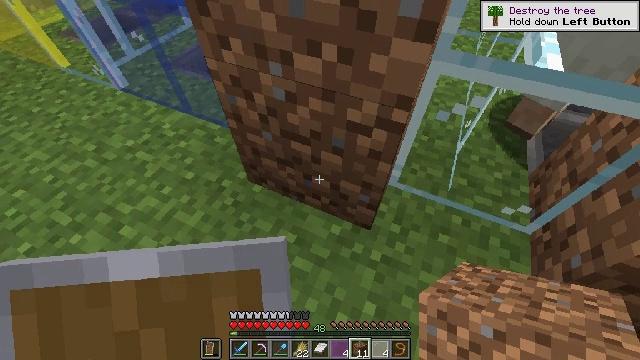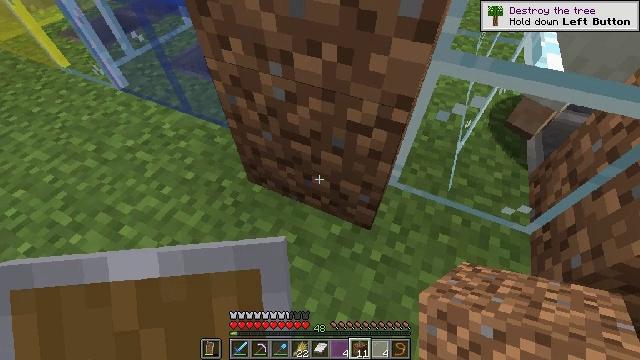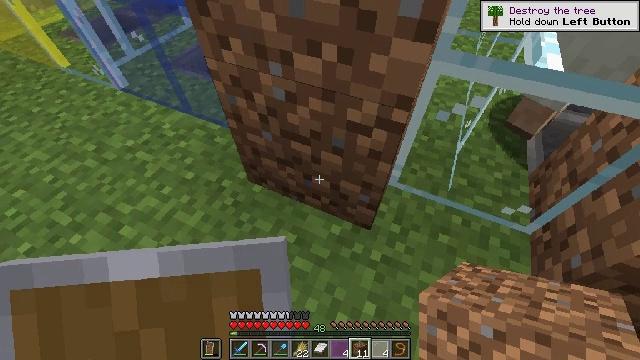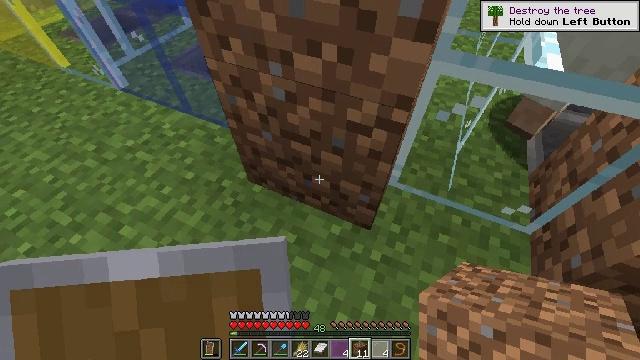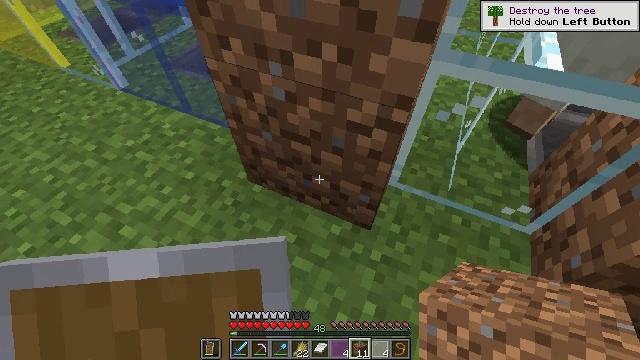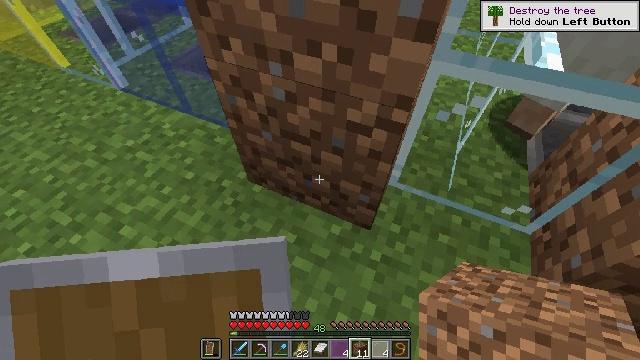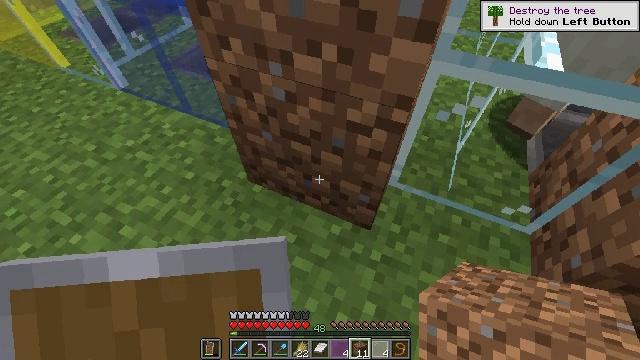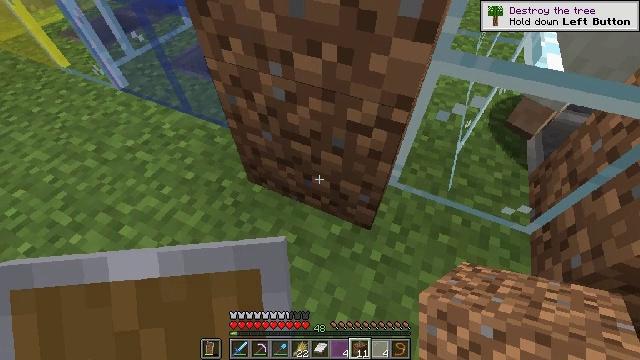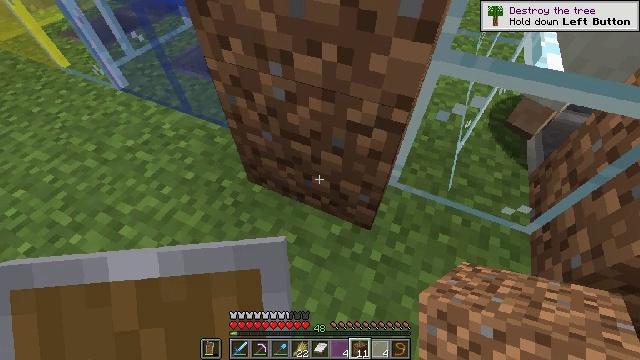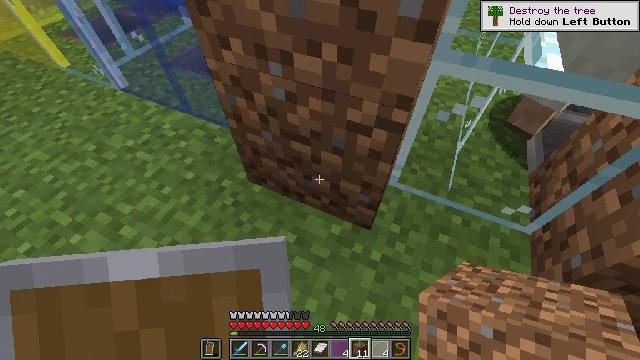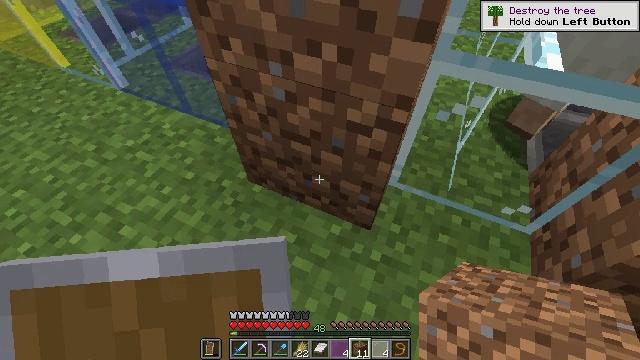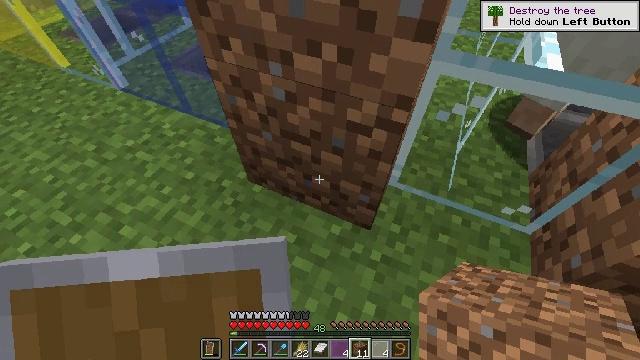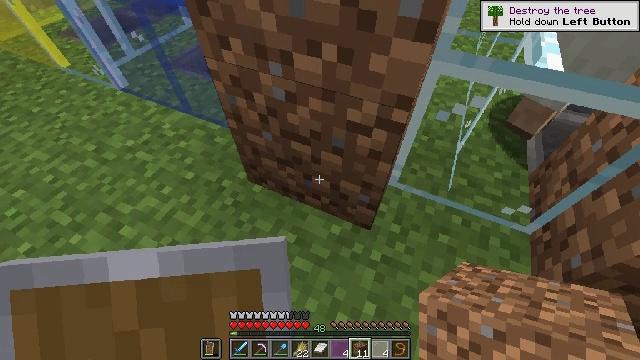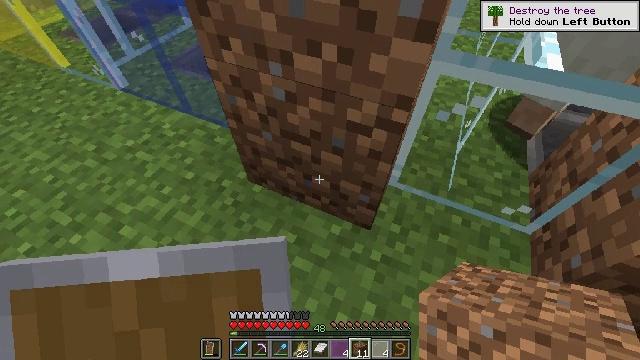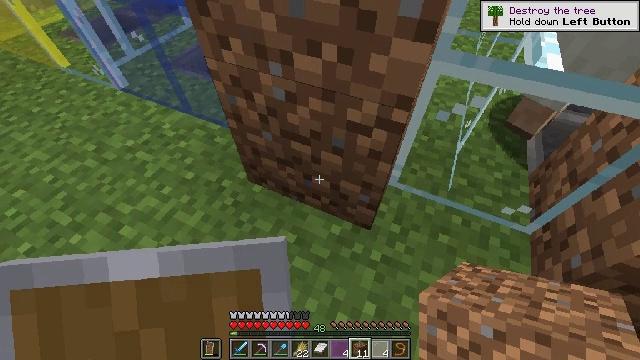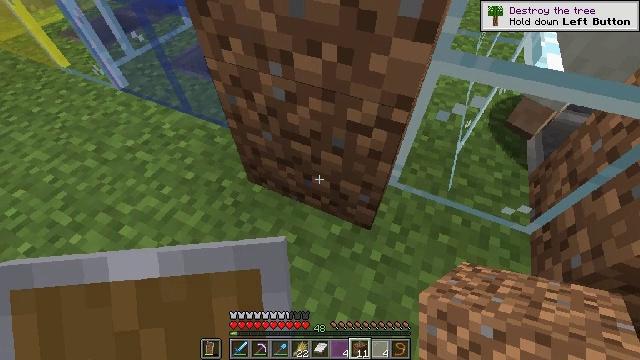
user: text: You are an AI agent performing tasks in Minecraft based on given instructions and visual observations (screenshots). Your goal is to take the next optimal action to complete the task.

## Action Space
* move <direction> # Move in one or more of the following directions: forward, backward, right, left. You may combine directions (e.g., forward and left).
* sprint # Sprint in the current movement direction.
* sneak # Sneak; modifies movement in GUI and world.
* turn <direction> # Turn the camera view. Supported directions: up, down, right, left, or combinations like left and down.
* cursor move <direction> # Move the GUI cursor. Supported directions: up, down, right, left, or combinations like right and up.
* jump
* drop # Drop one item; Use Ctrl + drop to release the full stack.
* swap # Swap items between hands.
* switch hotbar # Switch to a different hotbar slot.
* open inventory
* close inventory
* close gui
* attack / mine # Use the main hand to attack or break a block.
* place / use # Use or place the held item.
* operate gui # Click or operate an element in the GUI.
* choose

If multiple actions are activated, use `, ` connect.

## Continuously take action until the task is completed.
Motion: motion action
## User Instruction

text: Shatter the blue stained glass pane block.
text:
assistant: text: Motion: no_op
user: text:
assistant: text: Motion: no_op
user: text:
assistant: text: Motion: no_op
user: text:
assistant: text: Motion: no_op
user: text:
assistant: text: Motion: no_op
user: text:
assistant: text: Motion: no_op
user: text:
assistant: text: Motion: no_op
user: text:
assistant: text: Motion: no_op
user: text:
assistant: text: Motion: no_op
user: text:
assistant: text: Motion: no_op
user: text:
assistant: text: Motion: no_op
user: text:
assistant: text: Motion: no_op
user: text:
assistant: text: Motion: no_op
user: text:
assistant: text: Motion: no_op
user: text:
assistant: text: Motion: no_op
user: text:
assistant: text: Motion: no_op
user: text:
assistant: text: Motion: no_op
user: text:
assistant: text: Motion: no_op
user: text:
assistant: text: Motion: no_op
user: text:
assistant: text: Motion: no_op
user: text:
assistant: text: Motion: no_op
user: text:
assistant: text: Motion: no_op
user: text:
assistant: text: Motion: turn up
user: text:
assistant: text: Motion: move left, turn left and up
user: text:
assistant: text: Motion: move left, turn left and up
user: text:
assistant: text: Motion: move left, turn left and up
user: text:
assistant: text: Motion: move left, turn left and up
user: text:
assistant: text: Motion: move left, turn up
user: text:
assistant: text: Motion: move forward and move left, turn right and up
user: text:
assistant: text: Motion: move forward and move left, turn right and up